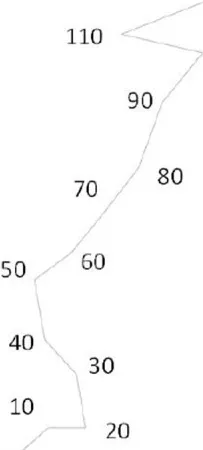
22 months later.
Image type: chart (chart)